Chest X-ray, AP view. Patient: 61 years old, sex M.
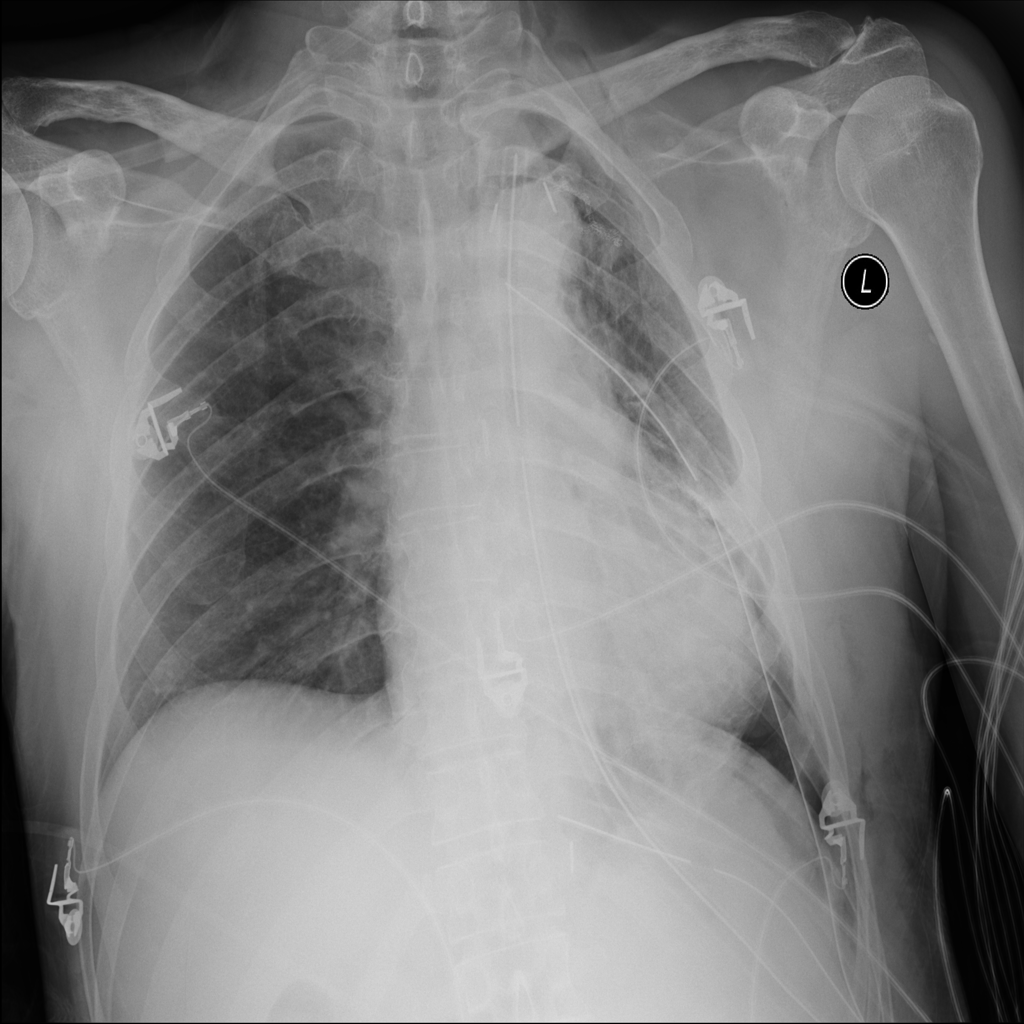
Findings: Pneumothorax